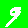
Digit: 9